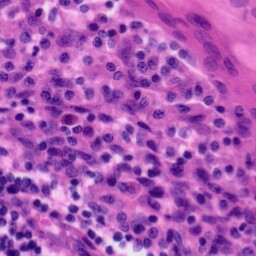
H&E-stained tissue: Tonsil